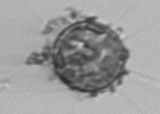
Label: Thalassiosira_TAG_external_detritus